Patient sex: F
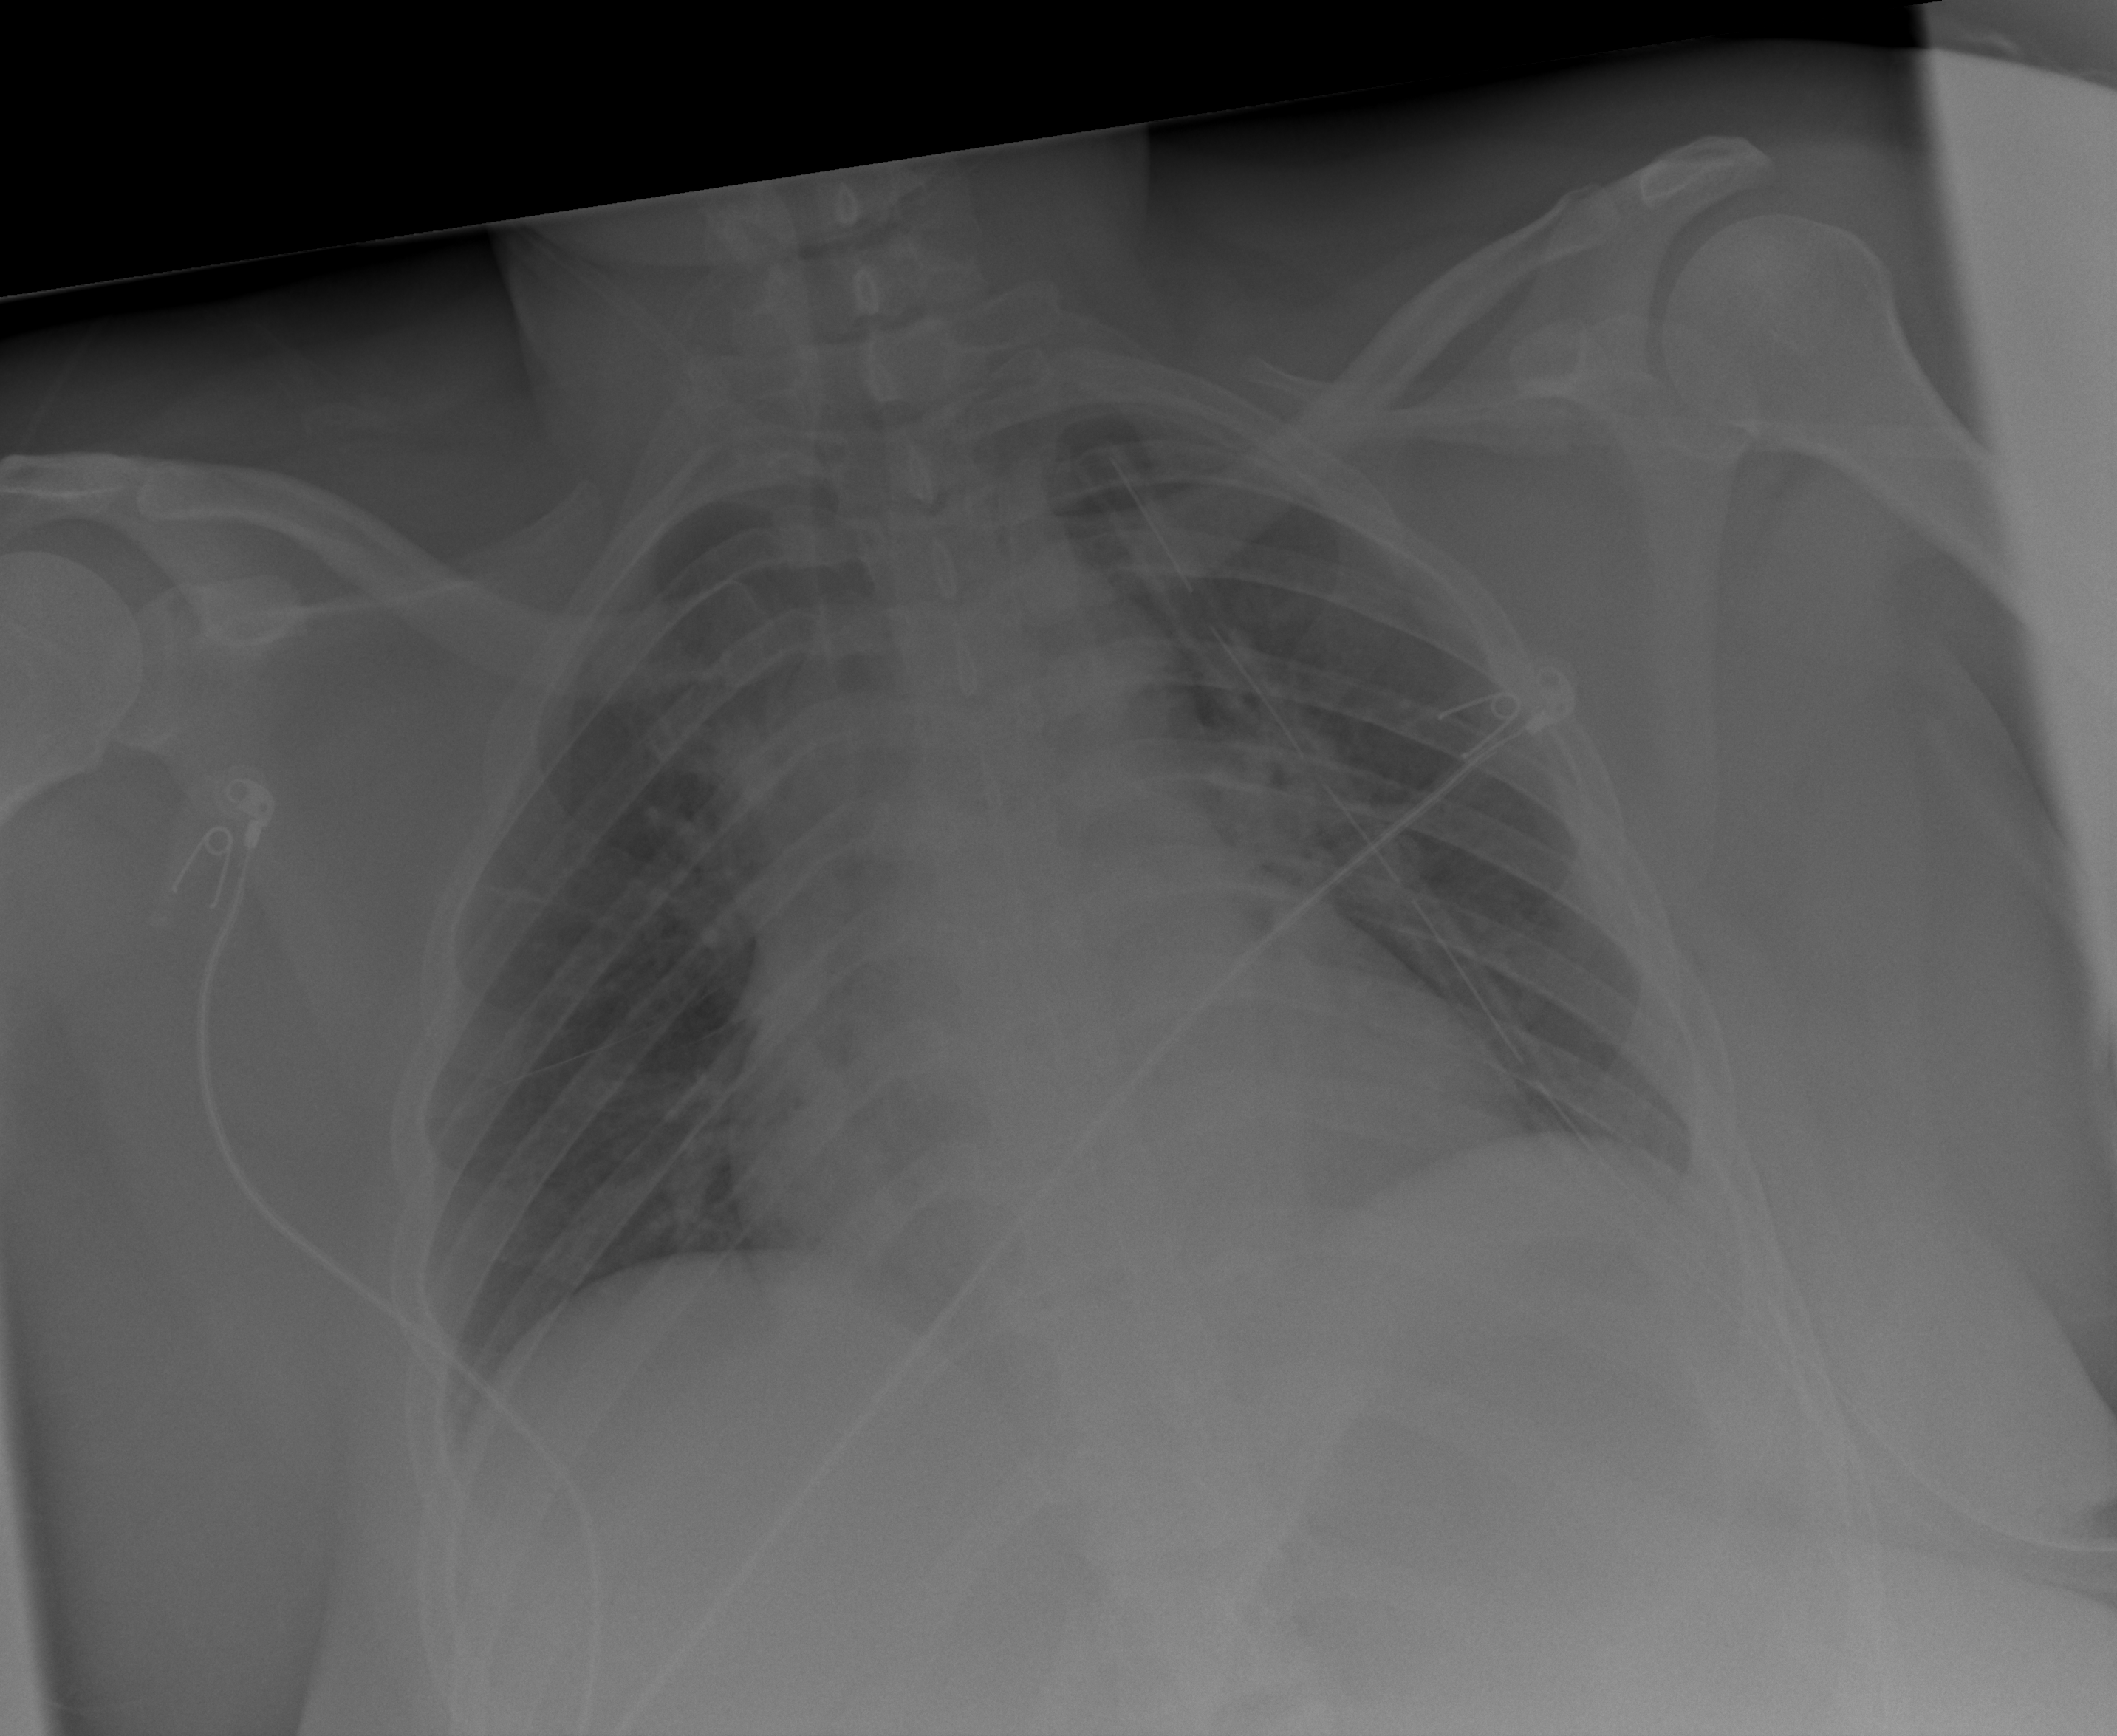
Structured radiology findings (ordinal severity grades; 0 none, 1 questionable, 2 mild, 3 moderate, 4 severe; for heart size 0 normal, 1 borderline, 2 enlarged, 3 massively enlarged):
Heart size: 2
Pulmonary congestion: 2
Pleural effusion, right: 0
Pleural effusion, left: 0
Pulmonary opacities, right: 0
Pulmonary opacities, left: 0
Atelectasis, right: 0
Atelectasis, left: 2